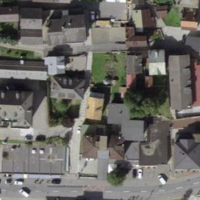
EUNIS habitat code: 54
Species observed at this site:
Silene acaulis
Ptyonoprogne rupestris
Tanacetum parthenium
Cymbalaria muralis